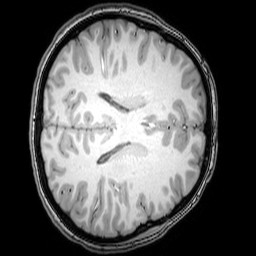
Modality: T1w
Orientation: axial
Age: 25
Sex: female
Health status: healthy
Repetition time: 0.081 s
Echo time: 0.037 s